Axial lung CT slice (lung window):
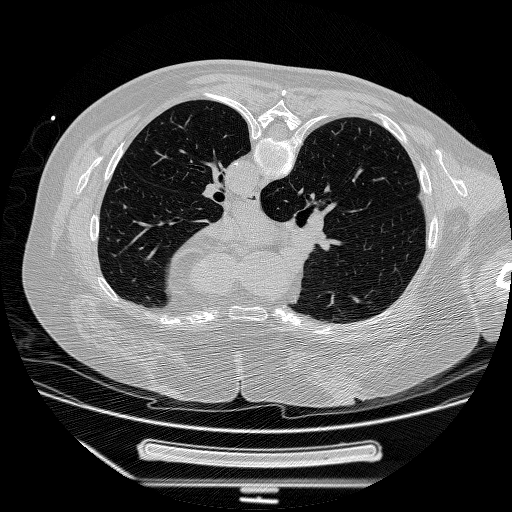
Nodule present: no